Question: I am trying to think through how to implement a countdown on a stamina level. For example, maximum 100% and over time it decreases. I don't need to know how to display it but the technology behind it to get it working and where to look.
This countdown would keep on going down when the application is closed.
I was looking at 'NSUserDefaults' as a means to do this. Is this correct?
Similar to the top bar as shown below:

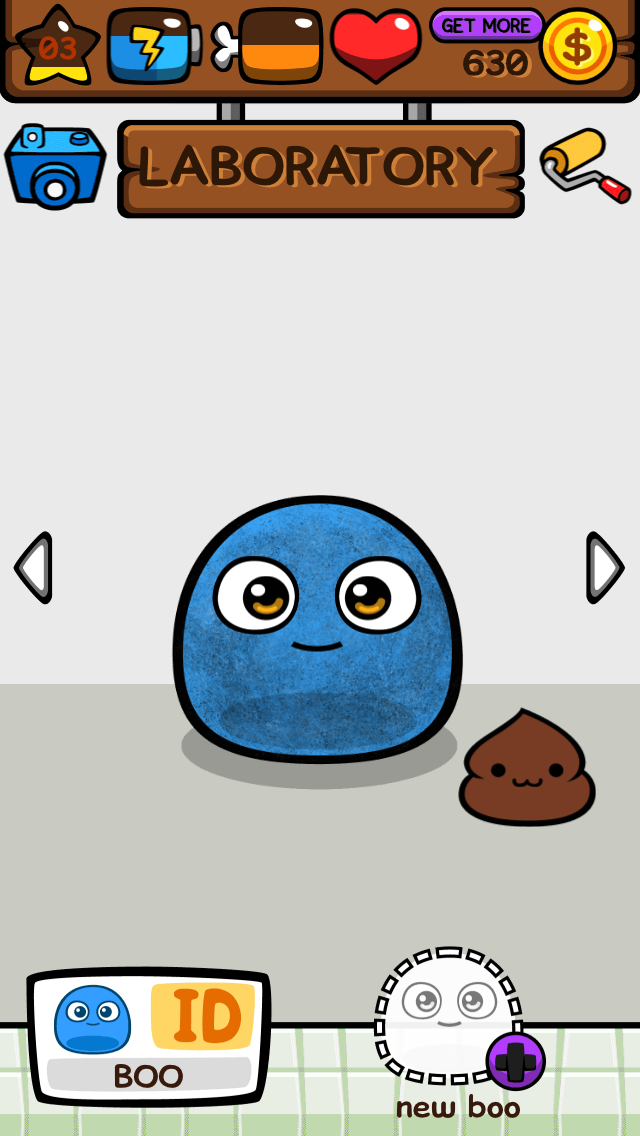
Answer: You can save latest refueled stamina value in 'NSUserDefaults' or in iCloud and calculate current value using something like this:
'''
timePassedInSeconds = currentTime - latestMaxValueSaveTime;
newStamina = latestMaxValue - (timePassedInSeconds * decreasePerSecond);
'''
This way each time the player refuels stamina (e.g. buys some food for animal) you reset stamina to 100% (or add some percentage depending on food type) and save this value into 'latestMaxValue' and save the time it was refueled into 'latestMaxValueSaveTime' (you can store both in 'NSUserDefaults')
And you calculate 'newStamina' in 'update:' of the scene or in 'onEnter:' method of the scene if it needs to be calculated once.
This way it will decrease even when the app is closed.
However, if you want to avoid players resetting stamina by changing device time you should get time from the server (preferably in UTC, to avoid issues with timezones and daylight saving).